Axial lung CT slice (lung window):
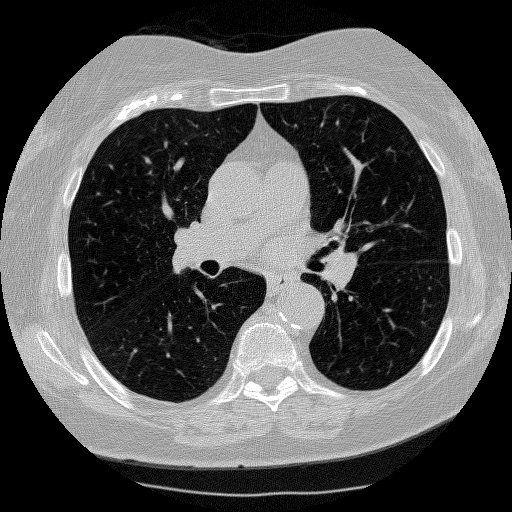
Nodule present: no